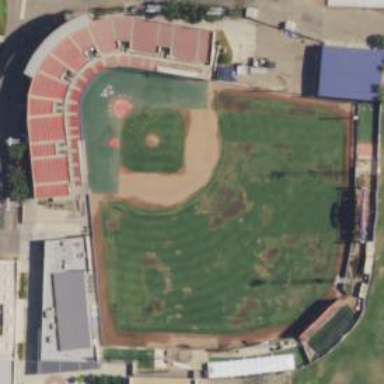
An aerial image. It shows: Baseball stadium for leisure and sports activities.